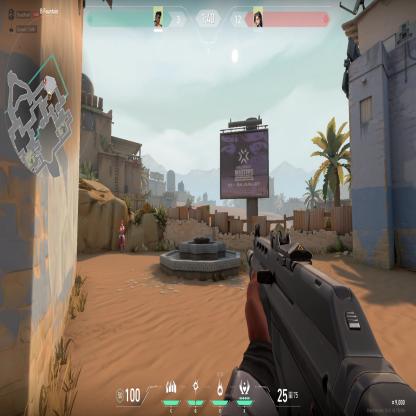
Label: enemy